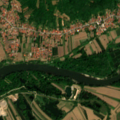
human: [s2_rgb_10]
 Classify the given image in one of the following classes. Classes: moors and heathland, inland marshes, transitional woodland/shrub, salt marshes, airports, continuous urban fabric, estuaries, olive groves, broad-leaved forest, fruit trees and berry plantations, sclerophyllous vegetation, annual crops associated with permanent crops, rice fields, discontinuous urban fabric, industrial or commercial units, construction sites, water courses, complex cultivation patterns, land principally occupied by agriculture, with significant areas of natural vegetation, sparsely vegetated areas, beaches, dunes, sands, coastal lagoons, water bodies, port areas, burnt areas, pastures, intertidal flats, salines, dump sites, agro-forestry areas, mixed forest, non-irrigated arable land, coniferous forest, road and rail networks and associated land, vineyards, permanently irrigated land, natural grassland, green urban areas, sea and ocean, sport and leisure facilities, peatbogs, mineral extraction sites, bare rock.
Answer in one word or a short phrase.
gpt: discontinuous urban fabric, mineral extraction sites, non-irrigated arable land, pastures, land principally occupied by agriculture, with significant areas of natural vegetation, broad-leaved forest, water courses